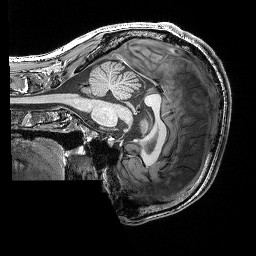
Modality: T1w
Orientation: sagittal
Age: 25
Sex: male
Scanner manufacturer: siemens
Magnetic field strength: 3 T
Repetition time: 2.25 s
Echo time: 0.00418 s